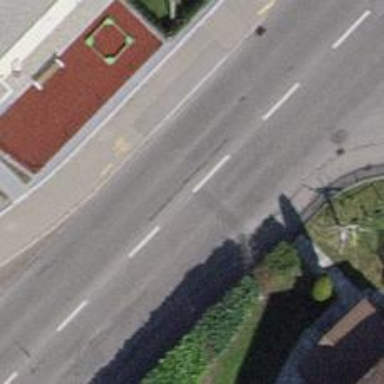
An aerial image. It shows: Bus stop with designated public transport stop position.